Question: We have a solution utilizing JavaScript, but I'm also curious if there is a way to do this with pure CSS?
# The Situation
I'm relatively new to responsive design, and in the past have stuck with positioning, etc to achieve my layouts. I'm attempting to create a simple responsive header that resizes in a specific way.
# My Dilemma
The header is a 29px high bar at the top of the page, with 29x29 buttons at either end. In the middle, bordering the button on the right, is a div (for page titles) that I want to have a min width of 300, but I also want it to expand with the browser width.
I want this title div to pull away from the left button, leaving a gap of a of 200px. Once the max-width of the gap is reached, I would like the title div to start expanding, staying pressed up against the right button. See as follows.

<URL>
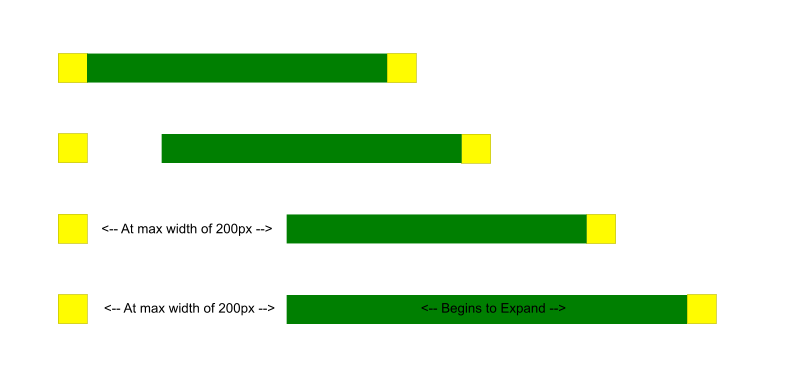
Answer: I've <URL> and added a bit of JavaScript to get the effect I think you're looking for. There are also comments to walk you through exactly what the JS code is trying to accomplish.
Essentially, I'm binding a handler to the window.resize event, calculating the available space in the header, and adding or subtracting from the title container to maintain its width.